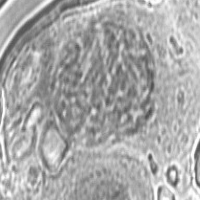
Label: prophase